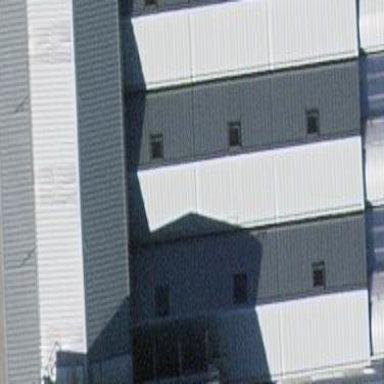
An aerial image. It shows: Building with gabled roof. The roof's color is light slate gray and it is oriented along the building.